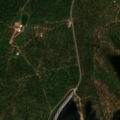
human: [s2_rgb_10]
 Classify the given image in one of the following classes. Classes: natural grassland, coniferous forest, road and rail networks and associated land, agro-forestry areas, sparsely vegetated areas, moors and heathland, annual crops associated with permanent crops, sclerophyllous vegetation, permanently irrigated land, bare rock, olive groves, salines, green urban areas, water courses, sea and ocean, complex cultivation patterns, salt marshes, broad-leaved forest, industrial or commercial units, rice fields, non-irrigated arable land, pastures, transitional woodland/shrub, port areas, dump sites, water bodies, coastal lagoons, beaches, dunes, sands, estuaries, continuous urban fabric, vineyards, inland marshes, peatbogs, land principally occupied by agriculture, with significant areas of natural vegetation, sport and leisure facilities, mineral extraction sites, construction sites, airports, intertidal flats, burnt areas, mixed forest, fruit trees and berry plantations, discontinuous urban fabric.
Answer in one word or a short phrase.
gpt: continuous urban fabric